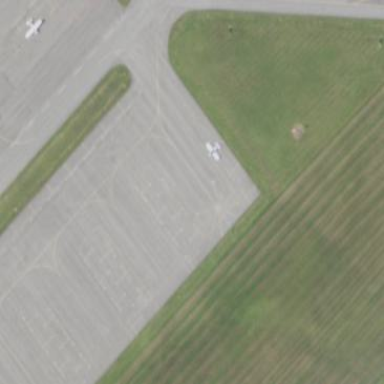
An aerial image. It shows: Apron at the airport.